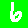
Digit: 6